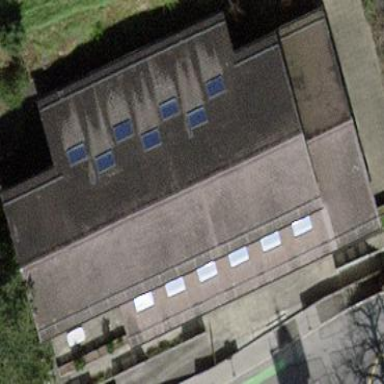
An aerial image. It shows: School building.